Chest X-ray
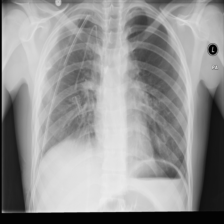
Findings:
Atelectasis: negative
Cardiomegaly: negative
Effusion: negative
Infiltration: negative
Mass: negative
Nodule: negative
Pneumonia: negative
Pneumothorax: positive
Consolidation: negative
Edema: negative
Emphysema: negative
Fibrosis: positive
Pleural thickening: negative
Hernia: negative